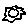
Label: sun